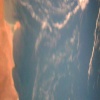
Label: water